Aerial crown-view tile of a tropical tree (Barro Colorado Island, Panama), acquired 20250818:
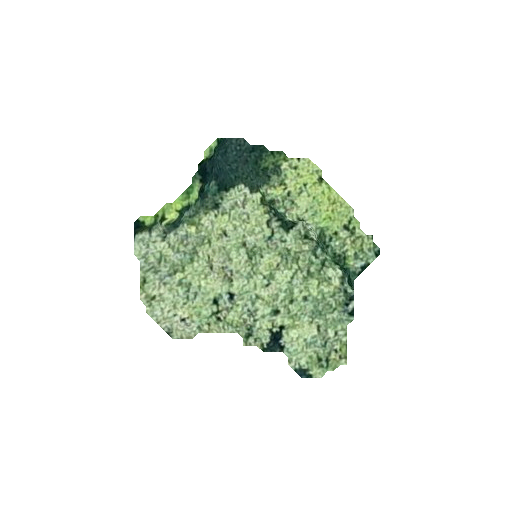
Species: Protium panamense
GBIF accepted scientific name: Protium panamense
Crown area: 54.538 m²